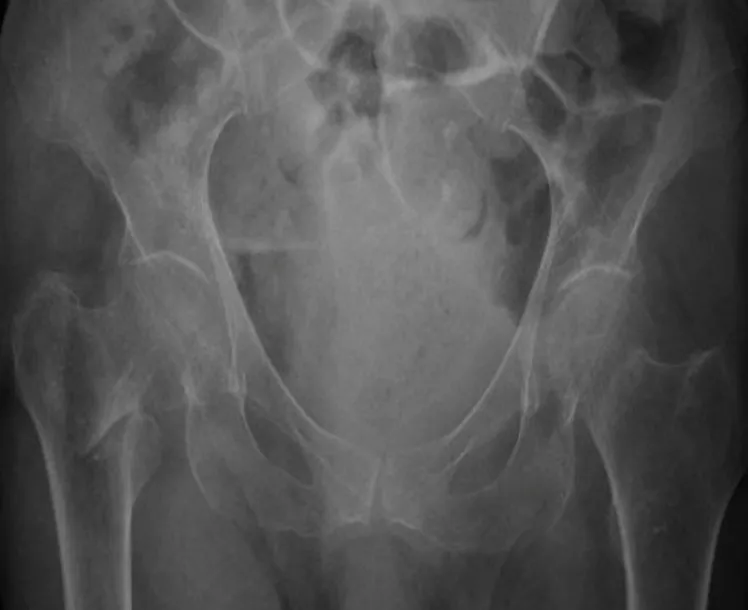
Preoperative radiographic examination of both hips in AP view of a patient with bilateral simultaneous hip fracture with different pattern showed a trochanteric fracture of the right and a subcapital fracture of the left.
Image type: radiology (x_ray)